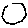
Label: hexagon